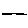
Label: line